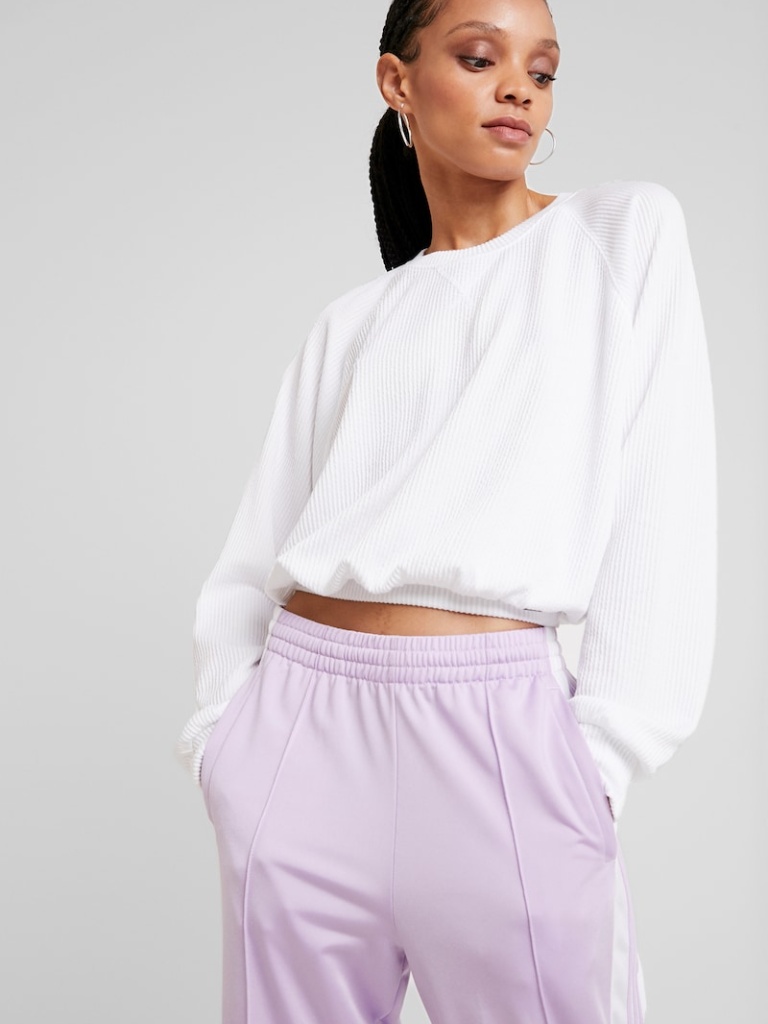
cotton loose long-sleeved sleeves down waist length French Tucked crew sweater